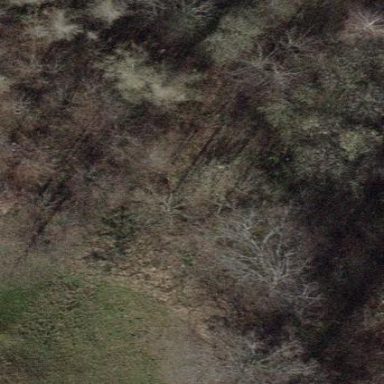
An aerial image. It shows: Forest with mix of leaf types.